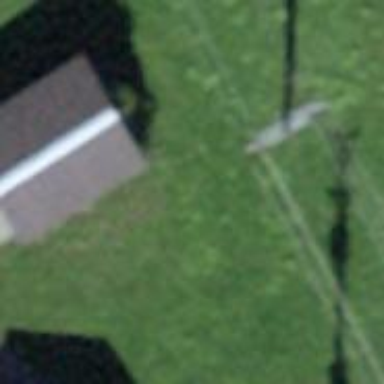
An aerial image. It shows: Shed.